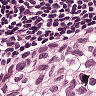
Metastatic tissue present: yes